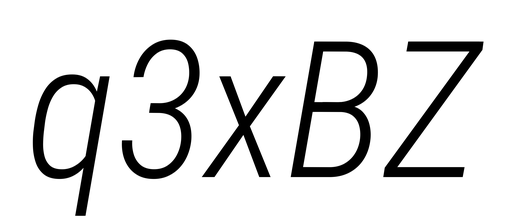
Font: Roboto-Italic_Condensed_Light_Italic